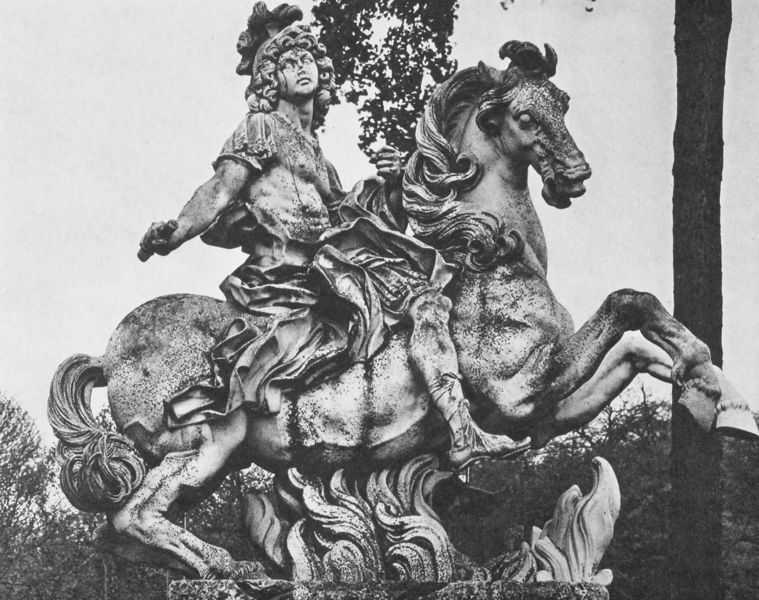
Titel: Reiterstandbild Ludwigs des XIV, umbenannt in Marcus Curtius
Künstler: Giovanni Lorenzo Bernini
Standort: Versailles, Schlossgarten (EU - F)
Schlagwörter: baum, feuer, fuß, hand, kopf, mann, weiß, brust, frankreich, grau, schwarz, barock, falten, stein, bild, bildnis, natur, gewand, locken, renaissance, pferd, reiter, skulptur, statue, hufe, mähne, schweif, sprung, kaiser, könig, sandalen, foto, antike, flammen, soldat, stand, napoleon, helm, rüstung, hufen, sandale, jüngling, dynamisch, ross, springen, griechisch, absolutismus, apoll, ludwig, anmutig, standbild, aufbäumen, reiterstandbild, versailles, reiterdenkmal, platik, bernini, ludwig xiv., verwittert, louis xiv